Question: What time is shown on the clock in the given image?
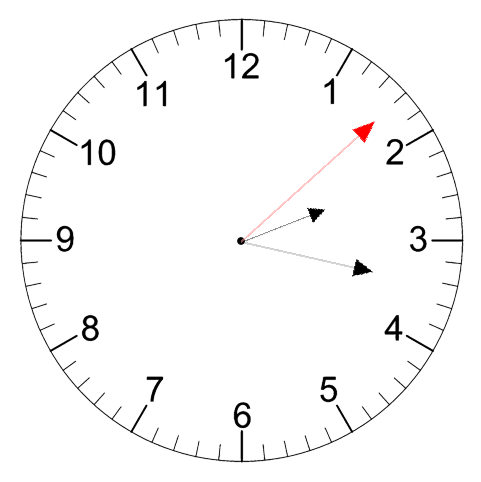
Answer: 02:17:08